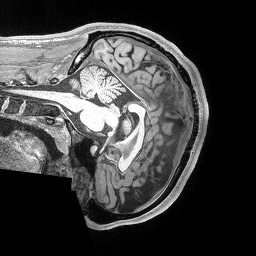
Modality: T1w
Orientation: sagittal
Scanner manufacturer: siemens
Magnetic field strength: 3 T
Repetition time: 2.53 s
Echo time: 0.00169 s